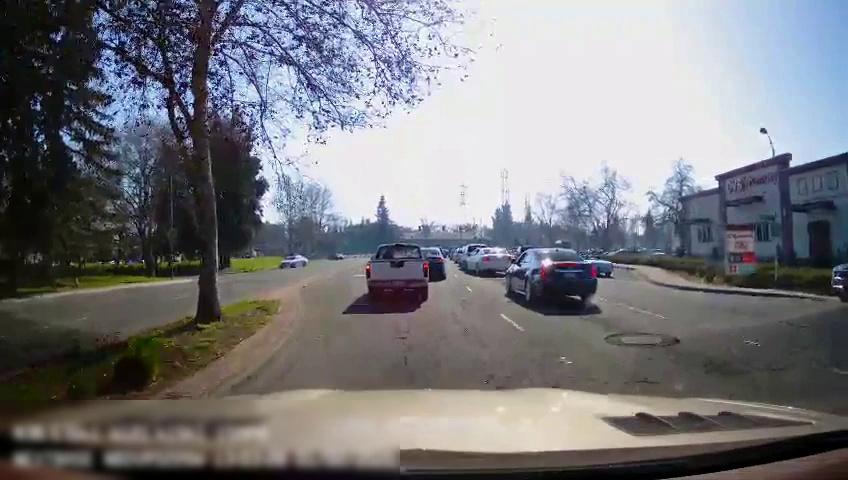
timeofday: Day
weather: Sunny
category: Drivable Space
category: Vehicles | Car
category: Vehicles | Car
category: Vehicles | Car
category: Vehicles | Truck
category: Vehicles | Car
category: Vehicles | Truck
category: Vehicles | Car
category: Vehicles | Van
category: Lanes | Current Lane
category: Lanes | Current Lane